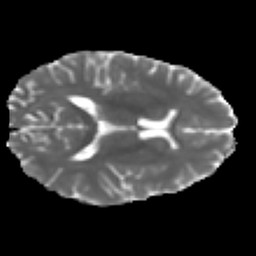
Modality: MD
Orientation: axial
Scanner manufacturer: ge
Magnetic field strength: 3 T
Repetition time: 7.98 s
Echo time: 0.0701 s